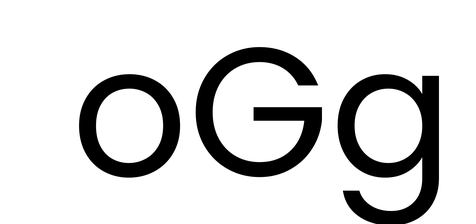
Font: Poppins-Regular